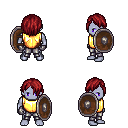
a pixel art fantasy rpg character, male body template, dark elf, purple skin, gold chest armor, metal pants, brunette bangs hairstyle, metal gloves, shield, four views (front, back, left, right), 2x2 character sprite sheet, small pixel art, hard edges, no anti-aliasing